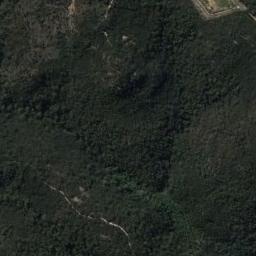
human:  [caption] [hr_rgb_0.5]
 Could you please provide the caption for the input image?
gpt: A narrow road passes through the dense forest .

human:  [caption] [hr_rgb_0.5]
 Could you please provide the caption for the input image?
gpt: The forest is next to the bare land .

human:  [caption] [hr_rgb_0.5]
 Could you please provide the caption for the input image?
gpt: The forest has a lot of dense dark green trees and the forest terrain is rugged .

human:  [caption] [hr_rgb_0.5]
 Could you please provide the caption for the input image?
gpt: This is a dense forest, And the trees are dark green .

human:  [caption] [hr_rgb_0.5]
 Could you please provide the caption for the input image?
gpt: A narrow path goes through a green forest .